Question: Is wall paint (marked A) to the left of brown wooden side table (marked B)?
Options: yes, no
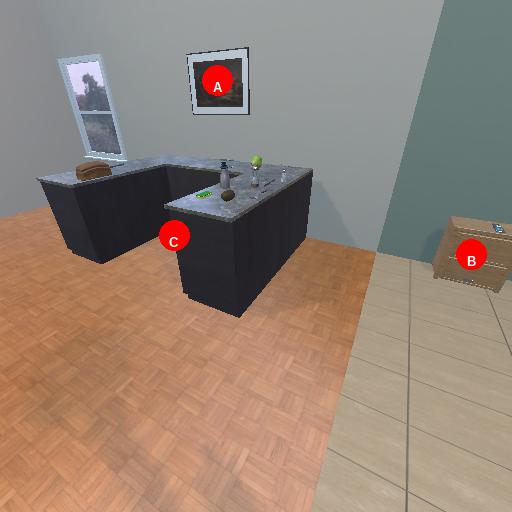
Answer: yes